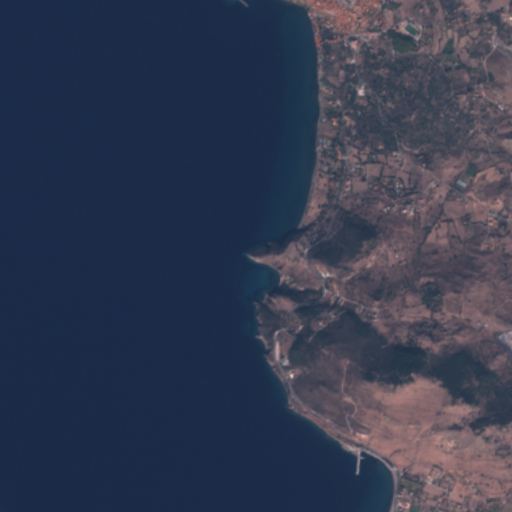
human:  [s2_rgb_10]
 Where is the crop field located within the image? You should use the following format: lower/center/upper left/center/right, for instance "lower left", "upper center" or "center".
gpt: The crop field is located in the lower right of the image.
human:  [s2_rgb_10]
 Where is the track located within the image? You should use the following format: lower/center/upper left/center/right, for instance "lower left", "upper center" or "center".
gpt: There is no track in the image.